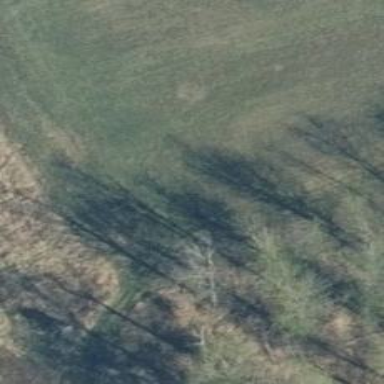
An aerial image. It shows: Hunting stand.